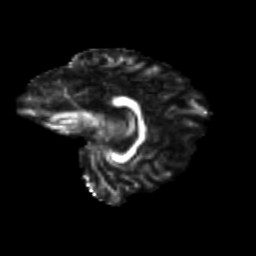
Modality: FA
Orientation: sagittal
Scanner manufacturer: siemens
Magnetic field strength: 3 T
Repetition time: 9.2 s
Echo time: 0.084 s